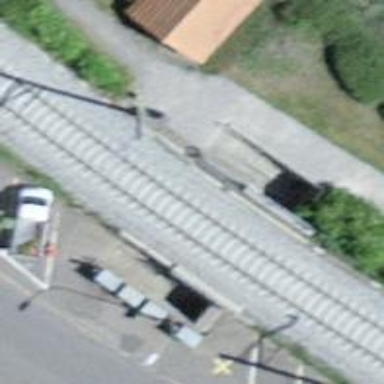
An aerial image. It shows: Concrete steps.